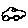
Label: car